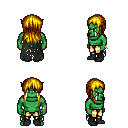
a pixel art fantasy rpg character, male body template, orc, green skin, black tattered cape, gold greaves, blonde unkempt hairstyle, bracelets, black shoes, four views (front, back, left, right), 2x2 character sprite sheet, small pixel art, hard edges, no anti-aliasing